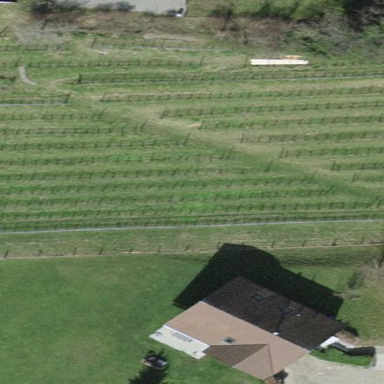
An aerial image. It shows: Vineyard.